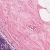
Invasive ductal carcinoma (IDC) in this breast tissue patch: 0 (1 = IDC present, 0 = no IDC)